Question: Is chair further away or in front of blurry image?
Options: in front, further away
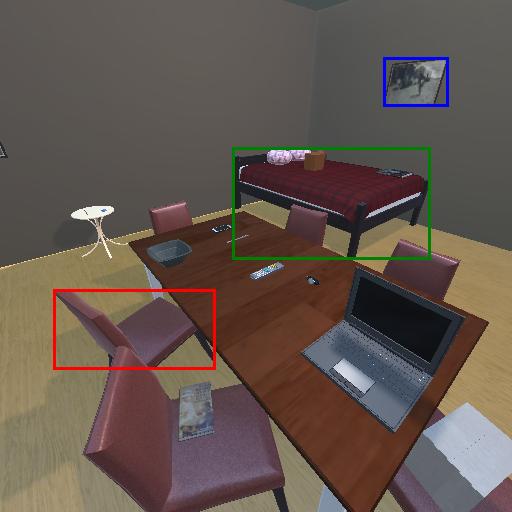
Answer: in front